Question: First question from me, hope it's phrased correctly. I couldn't find anything on this so I'll bite the bullet.
I'd like to create a 'geom_tile' plot in which for each combination of 'x' and 'y', I have 5 variables for the 'z' that all sum to one. I'd like the colour of the square for each 'x-y' combination to reflect which 'z' number is largest. For example, imagine I have 5 'z' variables 'a', 'b', 'c', 'd' and 'e'. If 'a=1' and 'b=c=d=e=0', the square would be blue, if 'b=1' and 'a=c=d=e=0' it would be red, etc. If 'a=b=0.5' and the others are zero, it would be an interpolated colour (i.e. purple). Perhaps even better, a crosshatch of red and blue, but I don't know if that is possible in 'ggplot'.
I am not sure how best to go ahead. I thought about plotting 5 'geom_tile' plots on top of each other, where each one is a different colour and the alpha is scaled by e.g. the value of a (so the cell is transparent when 'a = 0' and strongly coloured when 'a = 1'). There might also be a way to do it using colour ramps, but I drew a blank there too.
If anyone can see how to do this off the top of their head, I'd be much obliged. Here's a dataset of random numbers in the same format as my actual data.
'''
rand <- matrix(runif(50*50*5), ncol=5, nrow=50*50)
rand <- rand / apply(rand, 1, sum) # Make sure the numbers sum to one in each row
d <- data.frame(a = rand[,1],
b = rand[,2],
c = rand[,3],
d = rand[,4],
e = rand[,5],
expand.grid(x = 1:50, y = 1:50))
'''
Update: By using the first answer from sebastian-c and my own dataset, I was able to make this figure. I obtained the colours using the function brewer.pal(5,"Spectral") in the package RColorBrewer. Needs a custom legend, but otherwise I am pretty happy with it. The solid colours show pure "Evolutionarily stable strategies" (ESS; i.e. strategies that cannot be beaten by a mutant strategy). Areas of overlapping colours show mixed ESS, in which the equilibrium is a stable balance of two or more strategies.

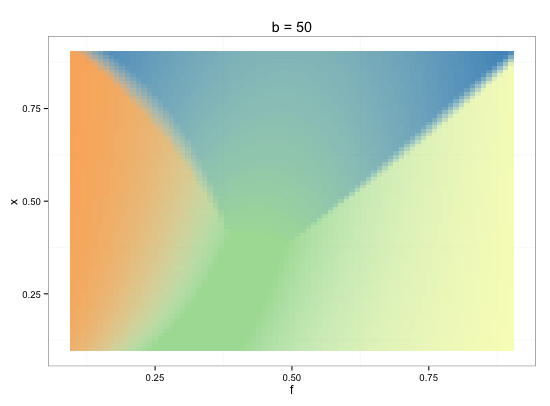
Answer: I took the liberty of simplifying your example a bit down to 3 columns. Honestly, I don't think this works well with any more than 2, but here's how I've gone about it. I've also abused alpha channels so if you lay down the tiles in a different order, the colours change. This should hopefully work as a starting point for someone else. First, we'll generate data:
'''
set.seed(100)
rand <- matrix(runif(100*3), ncol=3, nrow=100)
rand <- rand / apply(rand, 1, sum) # Make sure the numbers sum to one in each row
d <- data.frame(a = rand[,1],
b = rand[,2],
c = rand[,3],
expand.grid(x=1:10, y=1:10))
'''
Now for the plot:
'''
ggplot(d, aes(x=x, y=y))+
theme_bw() + #For a clearer background
geom_tile(alpha=d$a, fill="red")+
geom_tile(alpha=d$b, fill="blue")+
geom_tile(alpha=d$c, fill="green")+
theme(panel.grid.major=element_blank())
'''

I was thinking about, for 3 columns, using amounts of red, green and blue, but this doesn't work for anything greater than 3 columns.
EDIT: A specific solution for up to 3 columns (I mixed the blue and green up):
'''
d2 <- data.frame(col=rgb(rand), expand.grid(x=1:10, y=1:10))
ggplot(d2, aes(x=x, y=y)) +
theme_bw()+
geom_tile(aes(fill=col))+
scale_fill_identity()
'''

You could do this with 2 colours if you set one of red, green or blue to 0.